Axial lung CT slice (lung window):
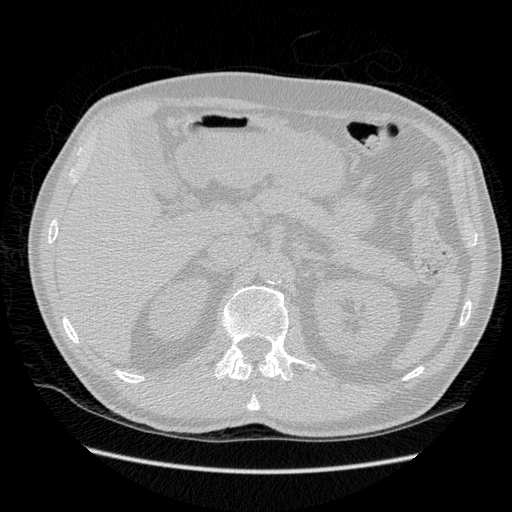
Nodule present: no